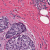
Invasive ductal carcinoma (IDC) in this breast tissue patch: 0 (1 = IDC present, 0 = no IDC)